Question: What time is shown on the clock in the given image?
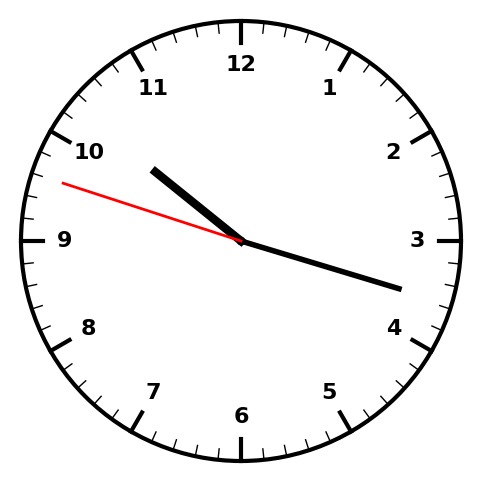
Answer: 10:17:48